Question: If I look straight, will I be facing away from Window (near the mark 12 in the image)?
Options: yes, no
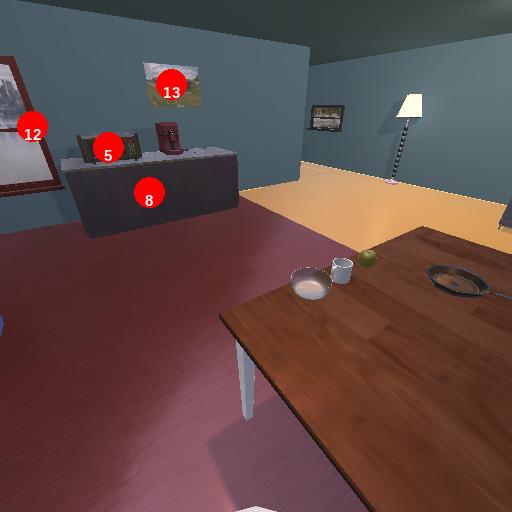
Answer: yes